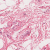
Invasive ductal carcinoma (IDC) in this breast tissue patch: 0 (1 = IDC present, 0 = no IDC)